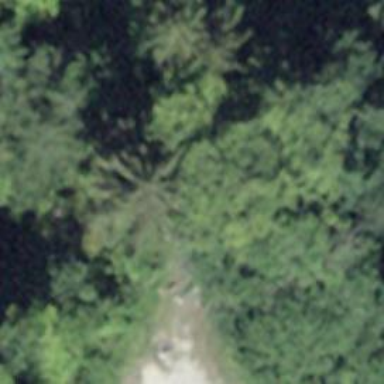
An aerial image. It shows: Wilderness hut for tourism.